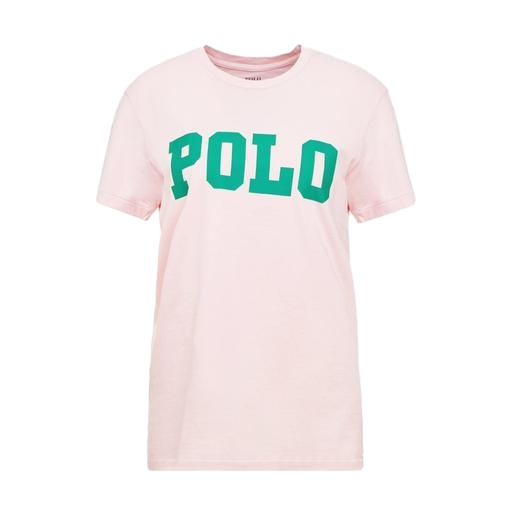
pink pima logo tee, pink short-sleeve tee, pink clay tee, white background